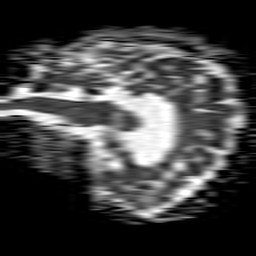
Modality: ADC
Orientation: sagittal
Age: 85
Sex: female
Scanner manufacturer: philips
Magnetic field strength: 1.5 T
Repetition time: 4.6 s
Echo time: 0.08515 s